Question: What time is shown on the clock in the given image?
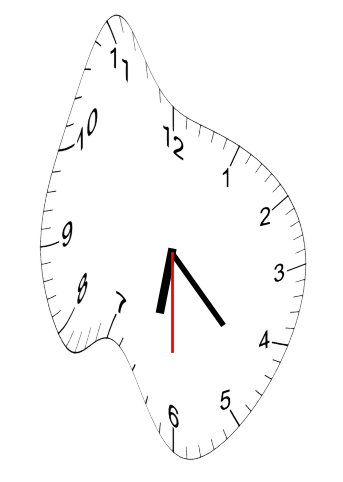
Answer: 06:22:30